Question: I have a program that takes input from a text file and displays this
'''
public static void main(String args[])
{
Scanner scan = new Scanner(System.in);
int numLabels = 0;
if(scan.hasNextInt())
{
numLabels = scan.nextInt();
scan.nextLine();
}
else
{
System.out.println("Error! Invalid input.");
System.exit(0);
}
String[] label = new String[numLabels];
int[] data = new int[numLabels];
for(int i=0; i<numLabels*2; i++)
{
if (i<numLabels)
{
label[i] = scan.nextLine();
}
if (i >= numLabels)
{
if(scan.hasNextInt())
{
data[i-numLabels] = scan.nextInt();
}
else
{
System.out.print("Error! Invalid input.");
System.exit(0);
}
}
}
for(int i=0; i<numLabels; i++)
{
int width = 0;
for(int j=0; j<label.length; j++)
{
if(width<label[j].length()) width=label[j].length();
}
String a = "";
for(int j=0; j<data[i]; j++)
{
a = a + "*";
if(j==(data[i]-1)) System.out.println();
}
System.out.printf("%" + width + "s %s", label[i], a);
}
}
'''
It's doing what I want, but there's a blank line at the beginning. It's pretty minor but I want to know why it's showing up, both to fix it now and for future reference.
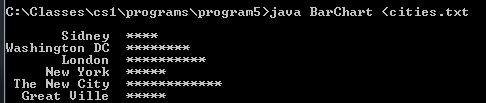
Answer: It's because of this line here:
'''
if(j==(data[i]-1)) System.out.println();
'''
Also, by putting the new line inside the loop, I think it will actually produce an incorrect result when you try to plot something with a count of 0.
If you want to get rid of it, print out the newline each row of your bar chart:
'''
String a = "";
for(int j=0; j<data[i]; j++)
{
a = a + "*";
}
System.out.printf("%" + width + "s %s
", label[i], a);
'''